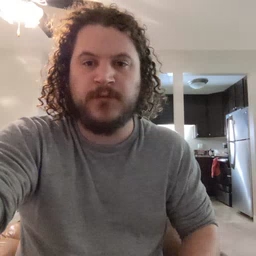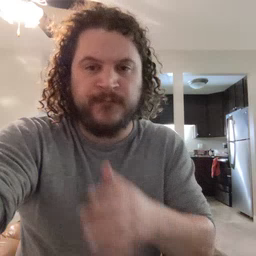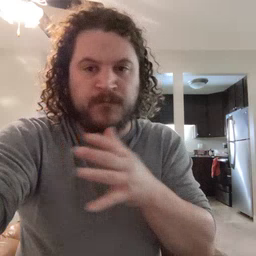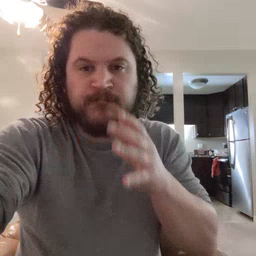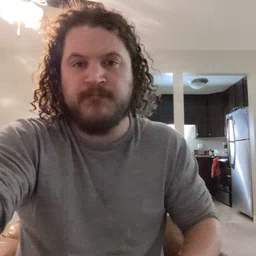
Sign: farm